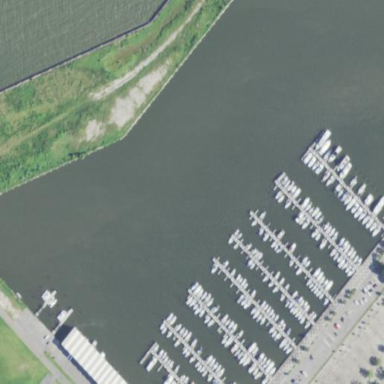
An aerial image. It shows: Marina on leisure land.